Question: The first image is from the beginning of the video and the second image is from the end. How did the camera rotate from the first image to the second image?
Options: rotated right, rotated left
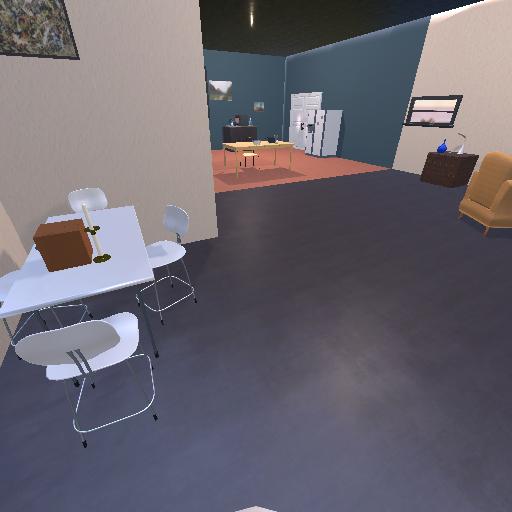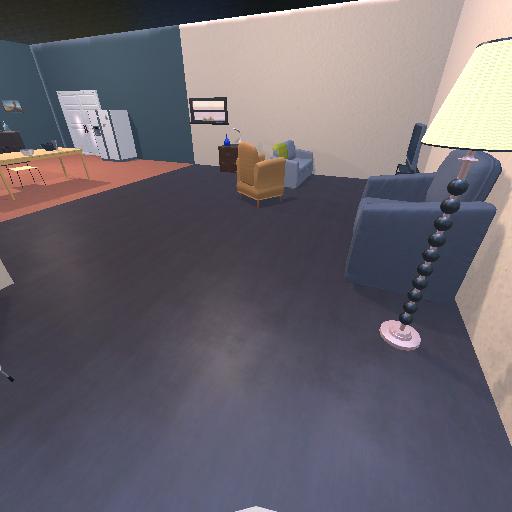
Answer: rotated right